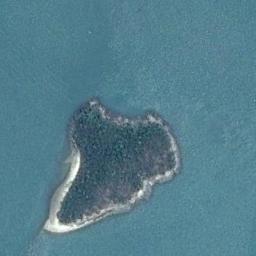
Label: island